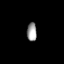
Tissue: prostate
Cell type: Epithelial cells
Senescence score: 0.3527
Nuclear area (px): 182
Mean DAPI intensity: 154.071